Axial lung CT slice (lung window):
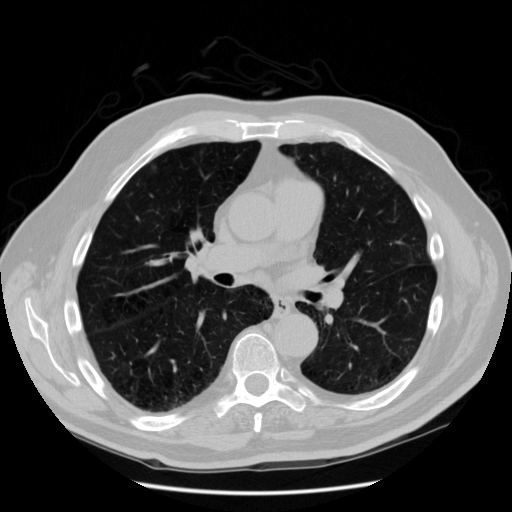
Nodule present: no